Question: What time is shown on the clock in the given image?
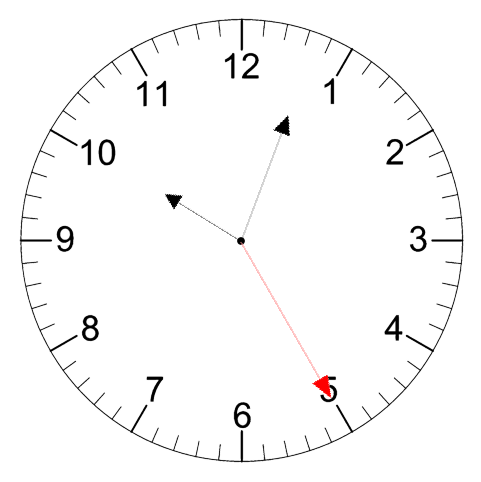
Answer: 10:03:25